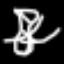
Label: hourglass